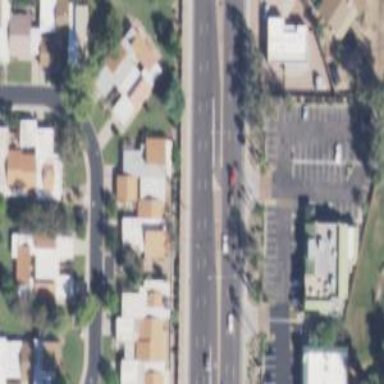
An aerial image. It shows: Asphalt road with primary link designation.